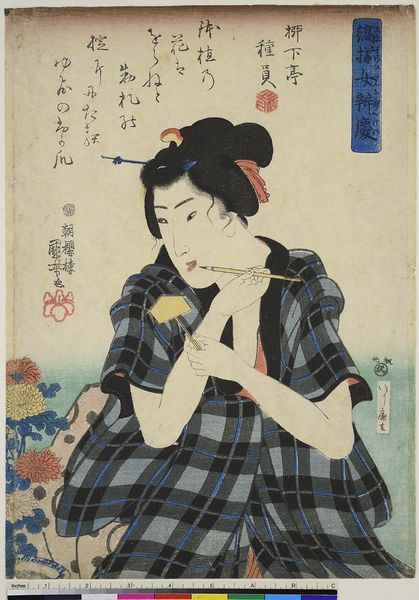
Titel: Frau beim Beschreiben eines Täfelchens, aus der Serie: Frauen in Stoffen mit Benkei-Karomuster
Künstler: Utagawa Kuniyoshi
Standort: Hamburg
Institution: Museum für Kunst und Gewerbe Hamburg
Schlagwörter: blumen, kariert, stoff, schminke, holzschnitt, japan, schriftzeichen, druckgraphik, druckgrafik, buchstaben, karomuster, china, zeit, gewebe, farbholzschnitt, chrysanthemen, stoffmuster, edo, reproduktionen, druckerzeugnisse, blüte